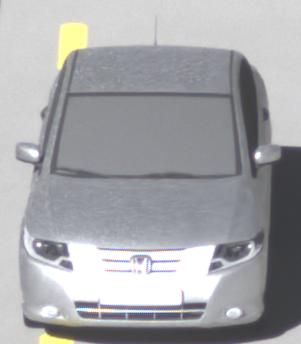
Make: Honda
Model: City
Detailed model: Gen. 6
Model produced from: 2008
Model produced until: 2013
Doors: 4
Color: white
Road condition: dry road
Daytime: morning or afternoon
Contrast: high contrast